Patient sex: F
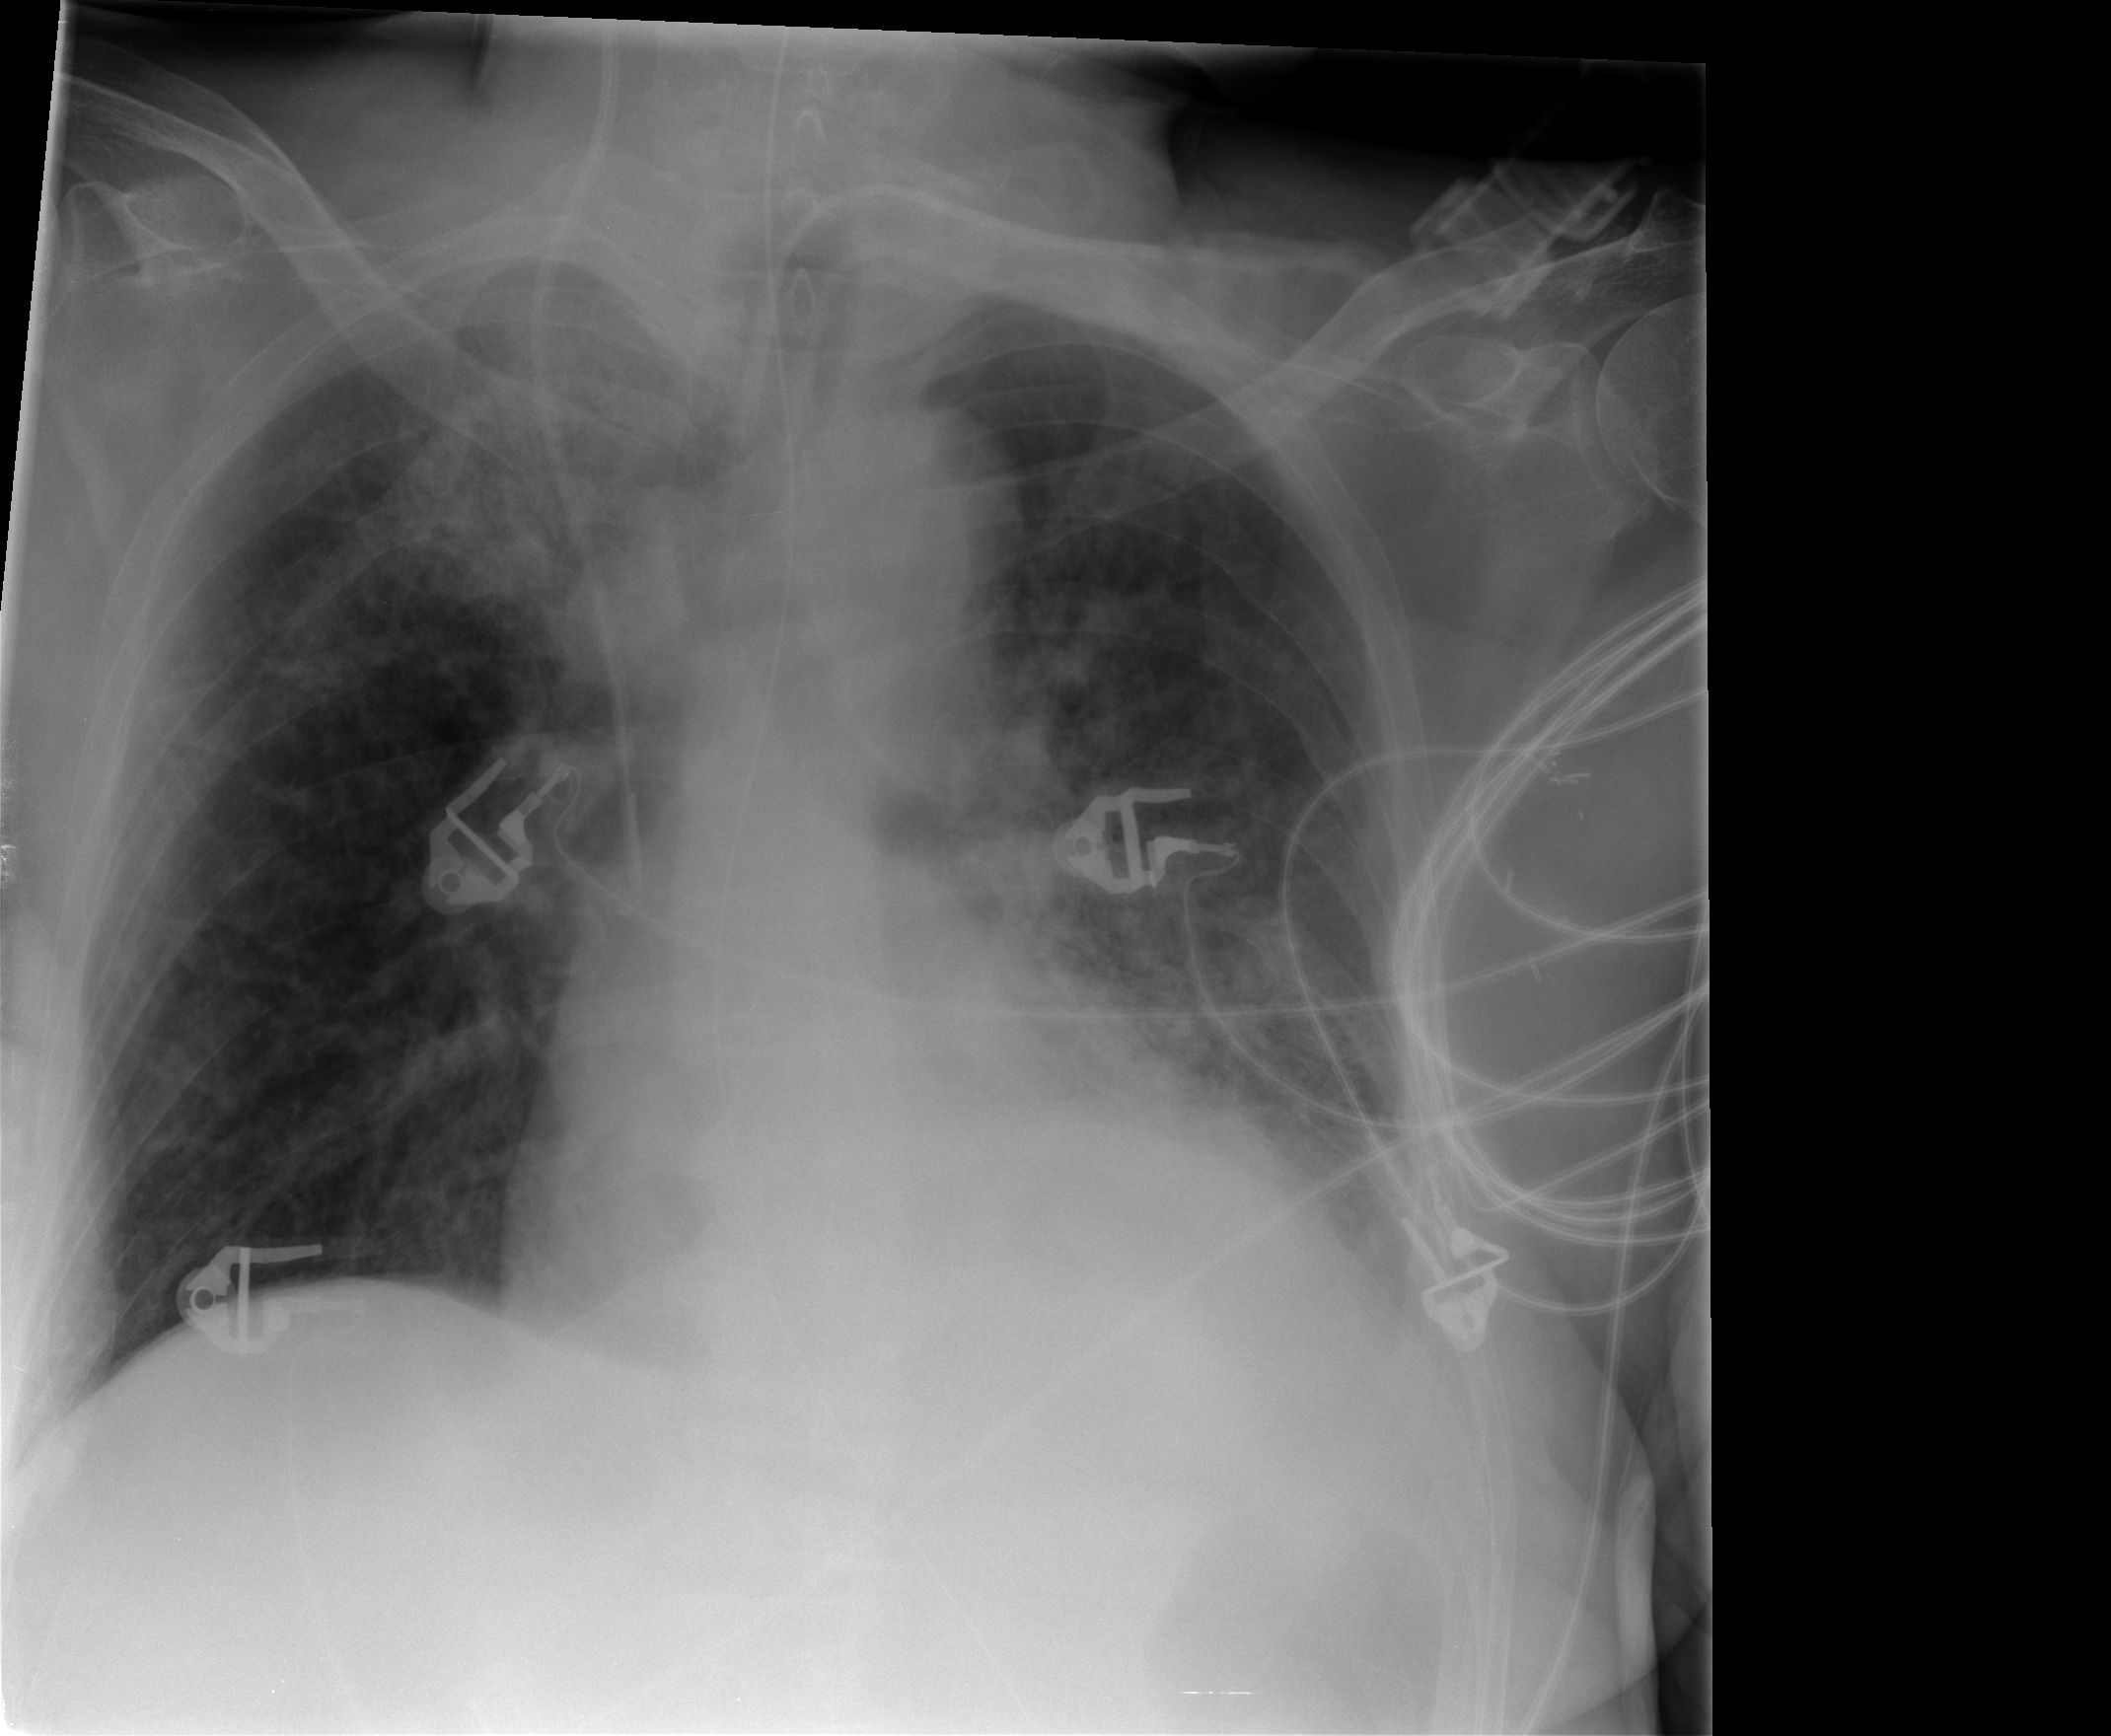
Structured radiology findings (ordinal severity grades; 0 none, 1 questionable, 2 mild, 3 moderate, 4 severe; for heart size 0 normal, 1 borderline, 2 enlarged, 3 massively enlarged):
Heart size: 2
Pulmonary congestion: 2
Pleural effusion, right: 0
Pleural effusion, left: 1
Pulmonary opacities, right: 2
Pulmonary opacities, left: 2
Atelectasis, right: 0
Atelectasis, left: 2